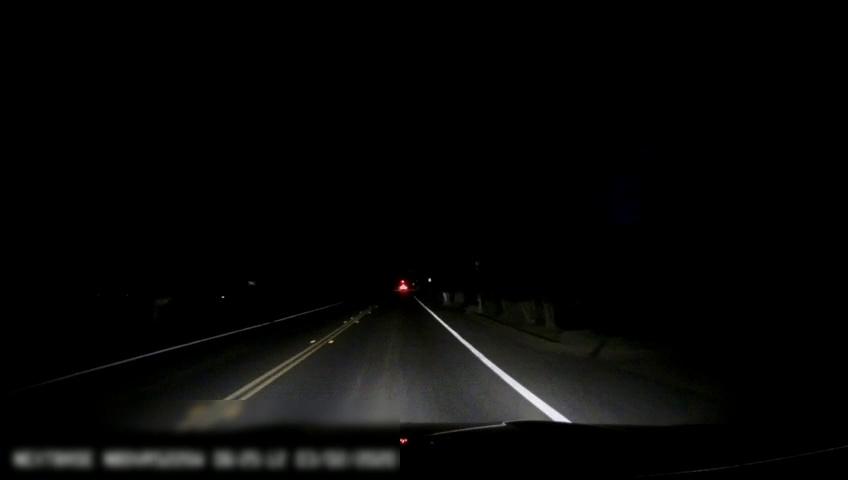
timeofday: Night
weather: Other
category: Drivable Space
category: Lanes | Current Lane
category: Lanes | Current Lane
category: Lanes | Alternate Lane
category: Lanes | Alternate Lane